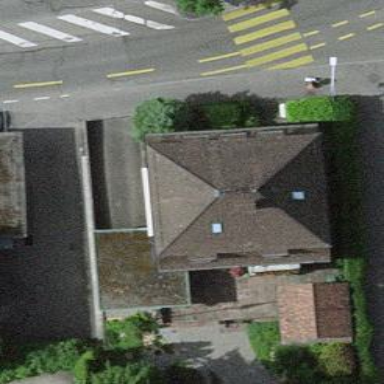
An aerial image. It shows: House with pyramidal roof shape.